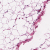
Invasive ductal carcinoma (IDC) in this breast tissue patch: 0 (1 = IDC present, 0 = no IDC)